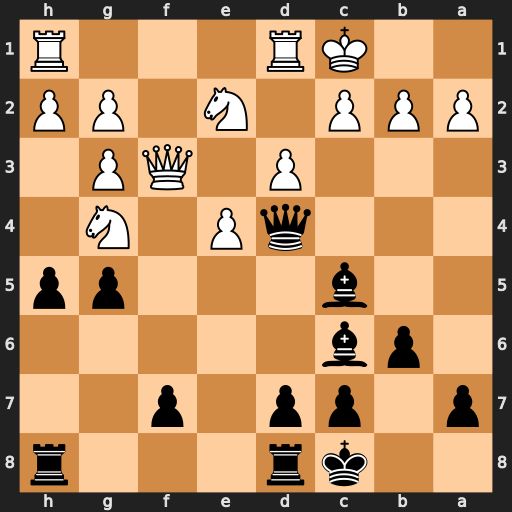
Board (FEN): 2kr3r/p1pp1p2/1pb5/2b3pp/3qP1N1/3P1QP1/PPP1N1PP/2KR3R
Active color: b
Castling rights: -
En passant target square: -
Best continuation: hxg4 Nxd4 gxf3